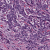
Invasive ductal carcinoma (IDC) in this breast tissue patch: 1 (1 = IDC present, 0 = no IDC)